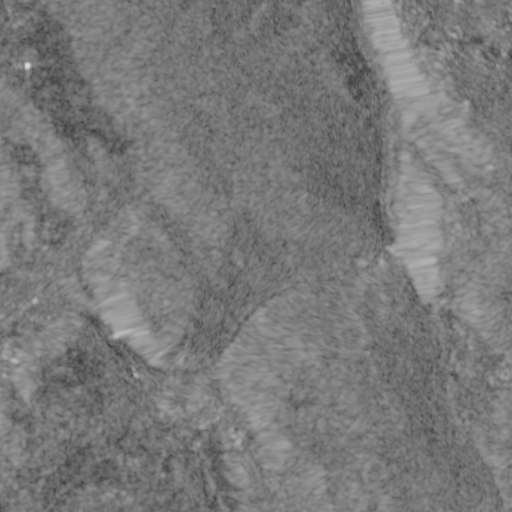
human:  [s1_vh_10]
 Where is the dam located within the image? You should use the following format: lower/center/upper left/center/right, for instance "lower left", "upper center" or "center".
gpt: The dam is located in the lower left of the image.
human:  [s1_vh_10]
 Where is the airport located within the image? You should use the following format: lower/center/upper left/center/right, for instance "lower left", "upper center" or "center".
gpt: There is no airport in the image.

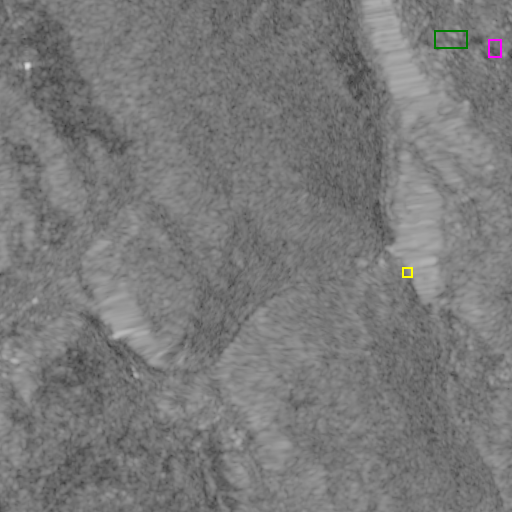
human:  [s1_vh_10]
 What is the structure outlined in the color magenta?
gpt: The structure outlined in magenta is a park.
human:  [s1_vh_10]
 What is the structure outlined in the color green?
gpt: The structure outlined in green is a parking lot.
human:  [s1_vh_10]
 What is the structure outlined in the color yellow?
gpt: The structure outlined in yellow is a power substation.
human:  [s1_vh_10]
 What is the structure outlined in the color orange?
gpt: There is no orange outline.